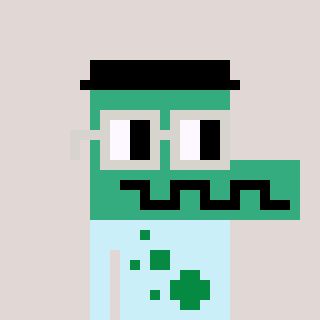
a pixel art character with square light gray glasses, a crocodile-shaped head and a cold-colored body on a warm background